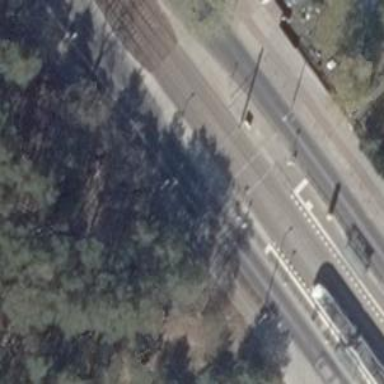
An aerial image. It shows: Uncontrolled tram crossing.